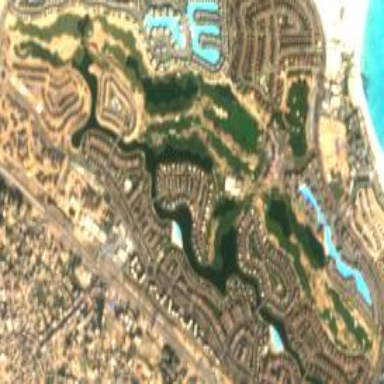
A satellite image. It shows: Golf course.